Question: I want to get the value of all the cells of rows. But not from all the rows, only rows having specific name in a specific column.
I attached a screenshot. I want to get all row values which "userID" is "user3". It means row 4 row 6 data.

I used following code.
'''
function getByName(colName, row) {
var sheet = SpreadsheetApp.getActiveSheet();
var data = sheet.getDataRange().getValues();
var col = data[0].indexOf(colName);
if (col != -1) {
return data[row-1][col];
}
}
'''
Above I getting only specific cell value in the user ID column. Not all data in the ROW.
'''
function getAllrowData() {
var user3 = getByName("userID",2);
var values = user3.getDisplayValues()
Logger.log(values)
return values
}
'''
'getByname' giving only cell value.
I want following result so I can display data in html, belongs to only "user 3" in the image. Help me to correct my code.
'''
C 25 30 0 16 user3
E 28 36 6 19 user3
'''
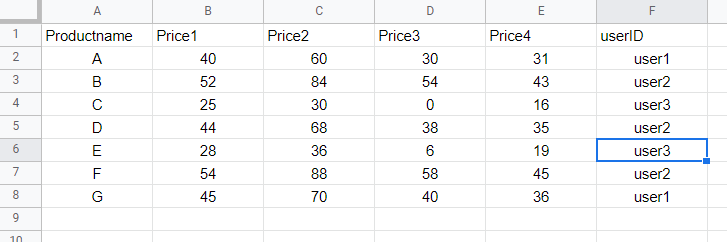
Answer: Get Data by Row Number and Column Name:
'''
function getByName(user, colName = 'userID') {
const sheet = SpreadsheetApp.getActiveSheet();
const data = sheet.getDataRange().getValues();
const hA = data.shift();
const idx = hA.reduce((a, h, i) => (a[h] = i, a), {});
let o = data.map(r => {
if (r[idx[colName]] == user) {
return r;
}
}).filter(r => r );
if (o && o.length > 0) {
return o;
}
}
'''